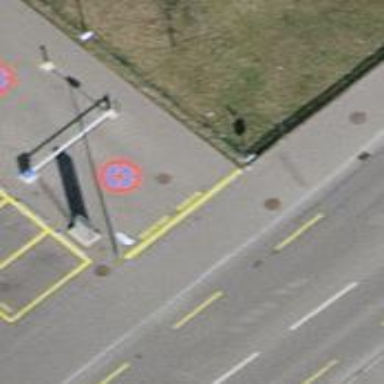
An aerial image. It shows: Asphalt footway with no sidewalk.